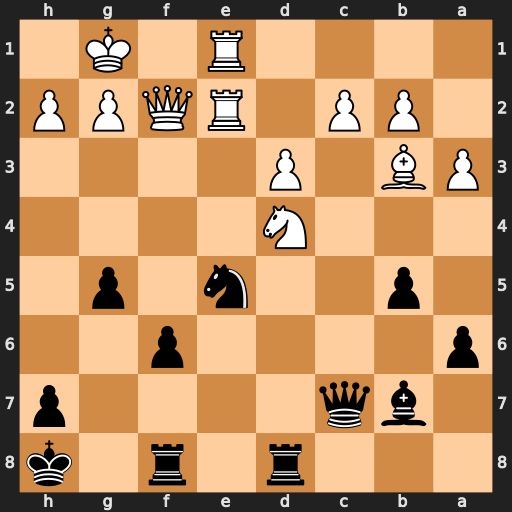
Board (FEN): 3r1r1k/1bq4p/p4p2/1p2n1p1/3N4/PB1P4/1PP1RQPP/4R1K1
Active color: b
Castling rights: -
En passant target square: -
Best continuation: Ng4 Qg3 Qxg3 hxg3 Rxd4 Re8 Rd8 Rxf8+ Rxf8